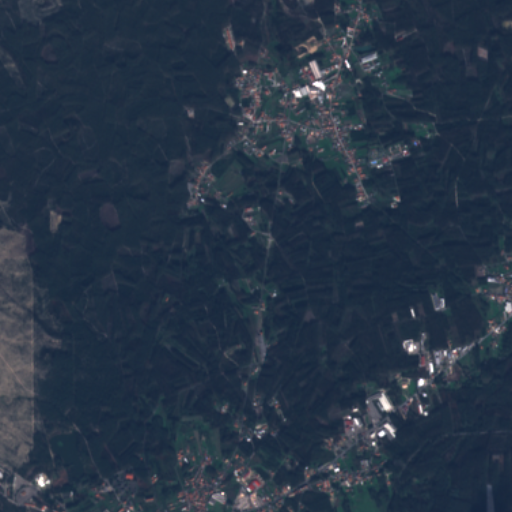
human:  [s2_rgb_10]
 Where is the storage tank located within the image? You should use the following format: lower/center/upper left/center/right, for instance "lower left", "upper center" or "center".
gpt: The storage tank is located in the center right of the image.
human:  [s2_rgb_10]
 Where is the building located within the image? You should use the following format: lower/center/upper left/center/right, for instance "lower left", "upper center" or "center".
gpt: There is no building in the image.